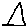
Label: triangle